Question: I have a form in Access 2010 that allows the user to find an Excel file and map it so that it can easily be accessed from another form. The simplest way to explain it, I think, is with a picture:

The form has this 'On Load' event:
'''
Private Sub Form_Load()
Dim db As DAO.Database
Dim rs As DAO.Recordset
Dim sSQL As String
Dim sPath As String
Set db = CurrentDb
On Error GoTo Error_Handler
sPath = Application.CurrentProject.Path
sSQL = "Select Setting from tblBackendFiles where Code = 'SourceVerification'"
Set rs = db.OpenRecordset(sSQL)
Me.tVerificationPath = Nz(rs!Setting, "")
If Len(Me.tVerificationPath) = 0 Then
Me.tExcelPath = sPath
End If
Me.cmdAcceptPath.SetFocus
rs.Close
GoTo exit_sub
Error_Handler:
MsgBox Err.number & ": " & Err.Description, vbInformation + vbOKOnly, "Error!"
exit_sub:
Set rs = Nothing
Set db = Nothing
End Sub
'''
What I want is to have the current path of the Excel file displayed in the textbox, which is currently unbound. I've looked around online but I'm having a hard time finding how to actually get the path to show up.
What would be the best way to do this? I'd prefer to do it without VBA if at all possible, but I'm not 100% opposed to it.
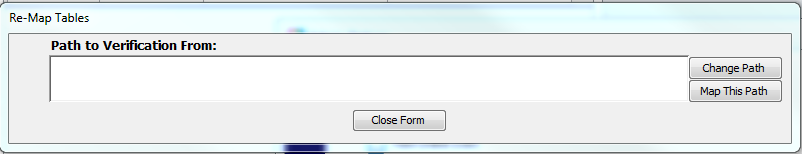
Answer: I have done this many times. You will have to create a form. On that form, place a textbox called "tbFile", another called "tbFileName" (which is invisible) and a button called "bBrowse".
Then, behind your form, put this:
'''
Option Compare Database
Option Explicit
Private Sub bBrowse_Click()
On Error GoTo Err_bBrowse_Click
Dim strFilter As String
Dim lngFlags As Long
Dim varFileName As Variant
Me.tbHidden.SetFocus
' strFilter = "Access (*.mdb)" & vbNullChar & "*.mdb" _
' & vbNullChar & "All Files (*.*)" & vbNullChar & "*.*"
' strFilter = "Access Files (*.mdb)" & vbNullChar & "*.mdb*"
strFilter = "All Files (*.*)" & vbNullChar & "*.*"
lngFlags = tscFNPathMustExist Or tscFNFileMustExist Or tscFNHideReadOnly
varFileName = tsGetFileFromUser( _
fOpenFile:=True, _
strFilter:=strFilter, _
rlngflags:=lngFlags, _
strInitialDir:="C:\Windows", _
strDialogTitle:="Find File (Select The File And Click The Open Button)")
'remove the strInitialDir:="C:\Windows", _ line if you do not want the Browser to open at a specific location
If IsNull(varFileName) Or varFileName = "" Then
Debug.Print "User pressed 'Cancel'."
Beep
MsgBox "File selection was canceled.", vbInformation
Exit Sub
Else
'Debug.Print varFileName
tbFile = varFileName
End If
Call ParseFileName
Exit_bBrowse_Click:
Exit Sub
Err_bBrowse_Click:
MsgBox Err.Number & " - " & Err.Description
Resume Exit_bBrowse_Click
End Sub
Private Function ParseFileName()
On Error GoTo Err_ParseFileName
Dim sFullName As String
Dim sFilePathOnly As String
Dim sDrive As String
Dim sPath As String
Dim sLocation As String
Dim sFileName As String
sFullName = tbFile.Value
' Find the final "" in the path.
sPath = sFullName
Do While Right$(sPath, 1) <> ""
sPath = Left$(sPath, Len(sPath) - 1)
Loop
' Find the Drive.
sDrive = Left$(sFullName, InStr(sFullName, ":") + 1)
'tbDrive = sDrive
' Find the Location.
sLocation = Mid$(sPath, Len(sDrive) - 2)
'tbLocation = sLocation
' Find the Path.
sPath = Mid$(sPath, Len(sDrive) + 1)
'tbPath = sPath
' Find the file name.
sFileName = Mid$(sFullName, Len(sPath) + 4)
tbFileName = sFileName
Exit_ParseFileName:
Exit Function
Err_ParseFileName:
MsgBox Err.Number & " - " & Err.Description
Resume Exit_ParseFileName
End Function
'''
Then, create a new Module and paste this into it:
'''
Option Compare Database
Option Explicit
Private Declare Function ts_apiGetOpenFileName Lib "comdlg32.dll" _
Alias "GetOpenFileNameA" (tsFN As tsFileName) As Boolean
Private Declare Function ts_apiGetSaveFileName Lib "comdlg32.dll" _
Alias "GetSaveFileNameA" (tsFN As tsFileName) As Boolean
Private Declare Function CommDlgExtendedError Lib "comdlg32.dll" () As Long
Private Type tsFileName
lStructSize As Long
hwndOwner As Long
hInstance As Long
strFilter As String
strCustomFilter As String
nMaxCustFilter As Long
nFilterIndex As Long
strFile As String
nMaxFile As Long
strFileTitle As String
nMaxFileTitle As Long
strInitialDir As String
strTitle As String
flags As Long
nFileOffset As Integer
nFileExtension As Integer
strDefExt As String
lCustData As Long
lpfnHook As Long
lpTemplateName As String
End Type
' Flag Constants
Public Const tscFNAllowMultiSelect = &H200
Public Const tscFNCreatePrompt = &H2000
Public Const tscFNExplorer = &H80000
Public Const tscFNExtensionDifferent = &H400
Public Const tscFNFileMustExist = &H1000
Public Const tscFNPathMustExist = &H800
Public Const tscFNNoValidate = &H100
Public Const tscFNHelpButton = &H10
Public Const tscFNHideReadOnly = &H4
Public Const tscFNLongNames = &H200000
Public Const tscFNNoLongNames = &H40000
Public Const tscFNNoChangeDir = &H8
Public Const tscFNReadOnly = &H1
Public Const tscFNOverwritePrompt = &H2
Public Const tscFNShareAware = &H4000
Public Const tscFNNoReadOnlyReturn = &H8000
Public Const tscFNNoDereferenceLinks = &H100000
Public Function tsGetFileFromUser( _
Optional ByRef rlngflags As Long = 0&, _
Optional ByVal strInitialDir As String = "", _
Optional ByVal strFilter As String = "All Files (*.*)" & vbNullChar & "*.*", _
Optional ByVal lngFilterIndex As Long = 1, _
Optional ByVal strDefaultExt As String = "", _
Optional ByVal strFileName As String = "", _
Optional ByVal strDialogTitle As String = "", _
Optional ByVal fOpenFile As Boolean = True) As Variant
On Error GoTo tsGetFileFromUser_Err
Dim tsFN As tsFileName
Dim strFileTitle As String
Dim fResult As Boolean
' Allocate string space for the returned strings.
strFileName = Left(strFileName & String(256, 0), 256)
strFileTitle = String(256, 0)
' Set up the data structure before you call the function
With tsFN
.lStructSize = Len(tsFN)
.hwndOwner = Application.hWndAccessApp
.strFilter = strFilter
.nFilterIndex = lngFilterIndex
.strFile = strFileName
.nMaxFile = Len(strFileName)
.strFileTitle = strFileTitle
.nMaxFileTitle = Len(strFileTitle)
.strTitle = strDialogTitle
.flags = rlngflags
.strDefExt = strDefaultExt
.strInitialDir = strInitialDir
.hInstance = 0
.strCustomFilter = String(255, 0)
.nMaxCustFilter = 255
.lpfnHook = 0
End With
' Call the function in the windows API
If fOpenFile Then
fResult = ts_apiGetOpenFileName(tsFN)
Else
fResult = ts_apiGetSaveFileName(tsFN)
End If
' If the function call was successful, return the FileName chosen
' by the user. Otherwise return null. Note, the CancelError property
' used by the ActiveX Common Dialog control is not needed. If the
' user presses Cancel, this function will return Null.
If fResult Then
rlngflags = tsFN.flags
tsGetFileFromUser = tsTrimNull(tsFN.strFile)
Else
tsGetFileFromUser = Null
End If
tsGetFileFromUser_End:
On Error GoTo 0
Exit Function
tsGetFileFromUser_Err:
Beep
MsgBox Err.Description, , "Error: " & Err.Number _
& " in function basBrowseFiles.tsGetFileFromUser"
Resume tsGetFileFromUser_End
End Function
' Trim Nulls from a string returned by an API call.
Private Function tsTrimNull(ByVal strItem As String) As String
On Error GoTo tsTrimNull_Err
Dim I As Integer
I = InStr(strItem, vbNullChar)
If I > 0 Then
tsTrimNull = Left(strItem, I - 1)
Else
tsTrimNull = strItem
End If
tsTrimNull_End:
On Error GoTo 0
Exit Function
tsTrimNull_Err:
Beep
MsgBox Err.Description, , "Error: " & Err.Number _
& " in function basBrowseFiles.tsTrimNull"
Resume tsTrimNull_End
End Function
Public Sub tsGetFileFromUserTest()
On Error GoTo tsGetFileFromUserTest_Err
Dim strFilter As String
Dim lngFlags As Long
Dim varFileName As Variant
' strFilter = "Access (*.mdb)" & vbNullChar & "*.mdb" _
' & vbNullChar & "All Files (*.*)" & vbNullChar & "*.*"
strFilter = "All Files (*.*)" & vbNullChar & "*.*"
lngFlags = tscFNPathMustExist Or tscFNFileMustExist Or tscFNHideReadOnly
varFileName = tsGetFileFromUser( _
fOpenFile:=True, _
strFilter:=strFilter, _
rlngflags:=lngFlags, _
strDialogTitle:="GetFileFromUser Test (Please choose a file)")
If IsNull(varFileName) Then
Debug.Print "User pressed 'Cancel'."
Else
Debug.Print varFileName
'Forms![Form1]![Text1] = varFileName
End If
If varFileName <> "" Then MsgBox "You selected the '" & varFileName & "' file.", vbInformation
tsGetFileFromUserTest_End:
On Error GoTo 0
Exit Sub
tsGetFileFromUserTest_Err:
Beep
MsgBox Err.Description, , "Error: " & Err.Number _
& " in sub basBrowseFiles.tsGetFileFromUserTest"
Resume tsGetFileFromUserTest_End
End Sub
'''
VOILA! Easy as that. ;o)